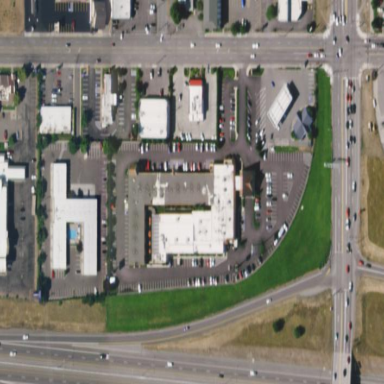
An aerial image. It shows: Hotel building.